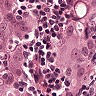
Metastatic tissue present: yes